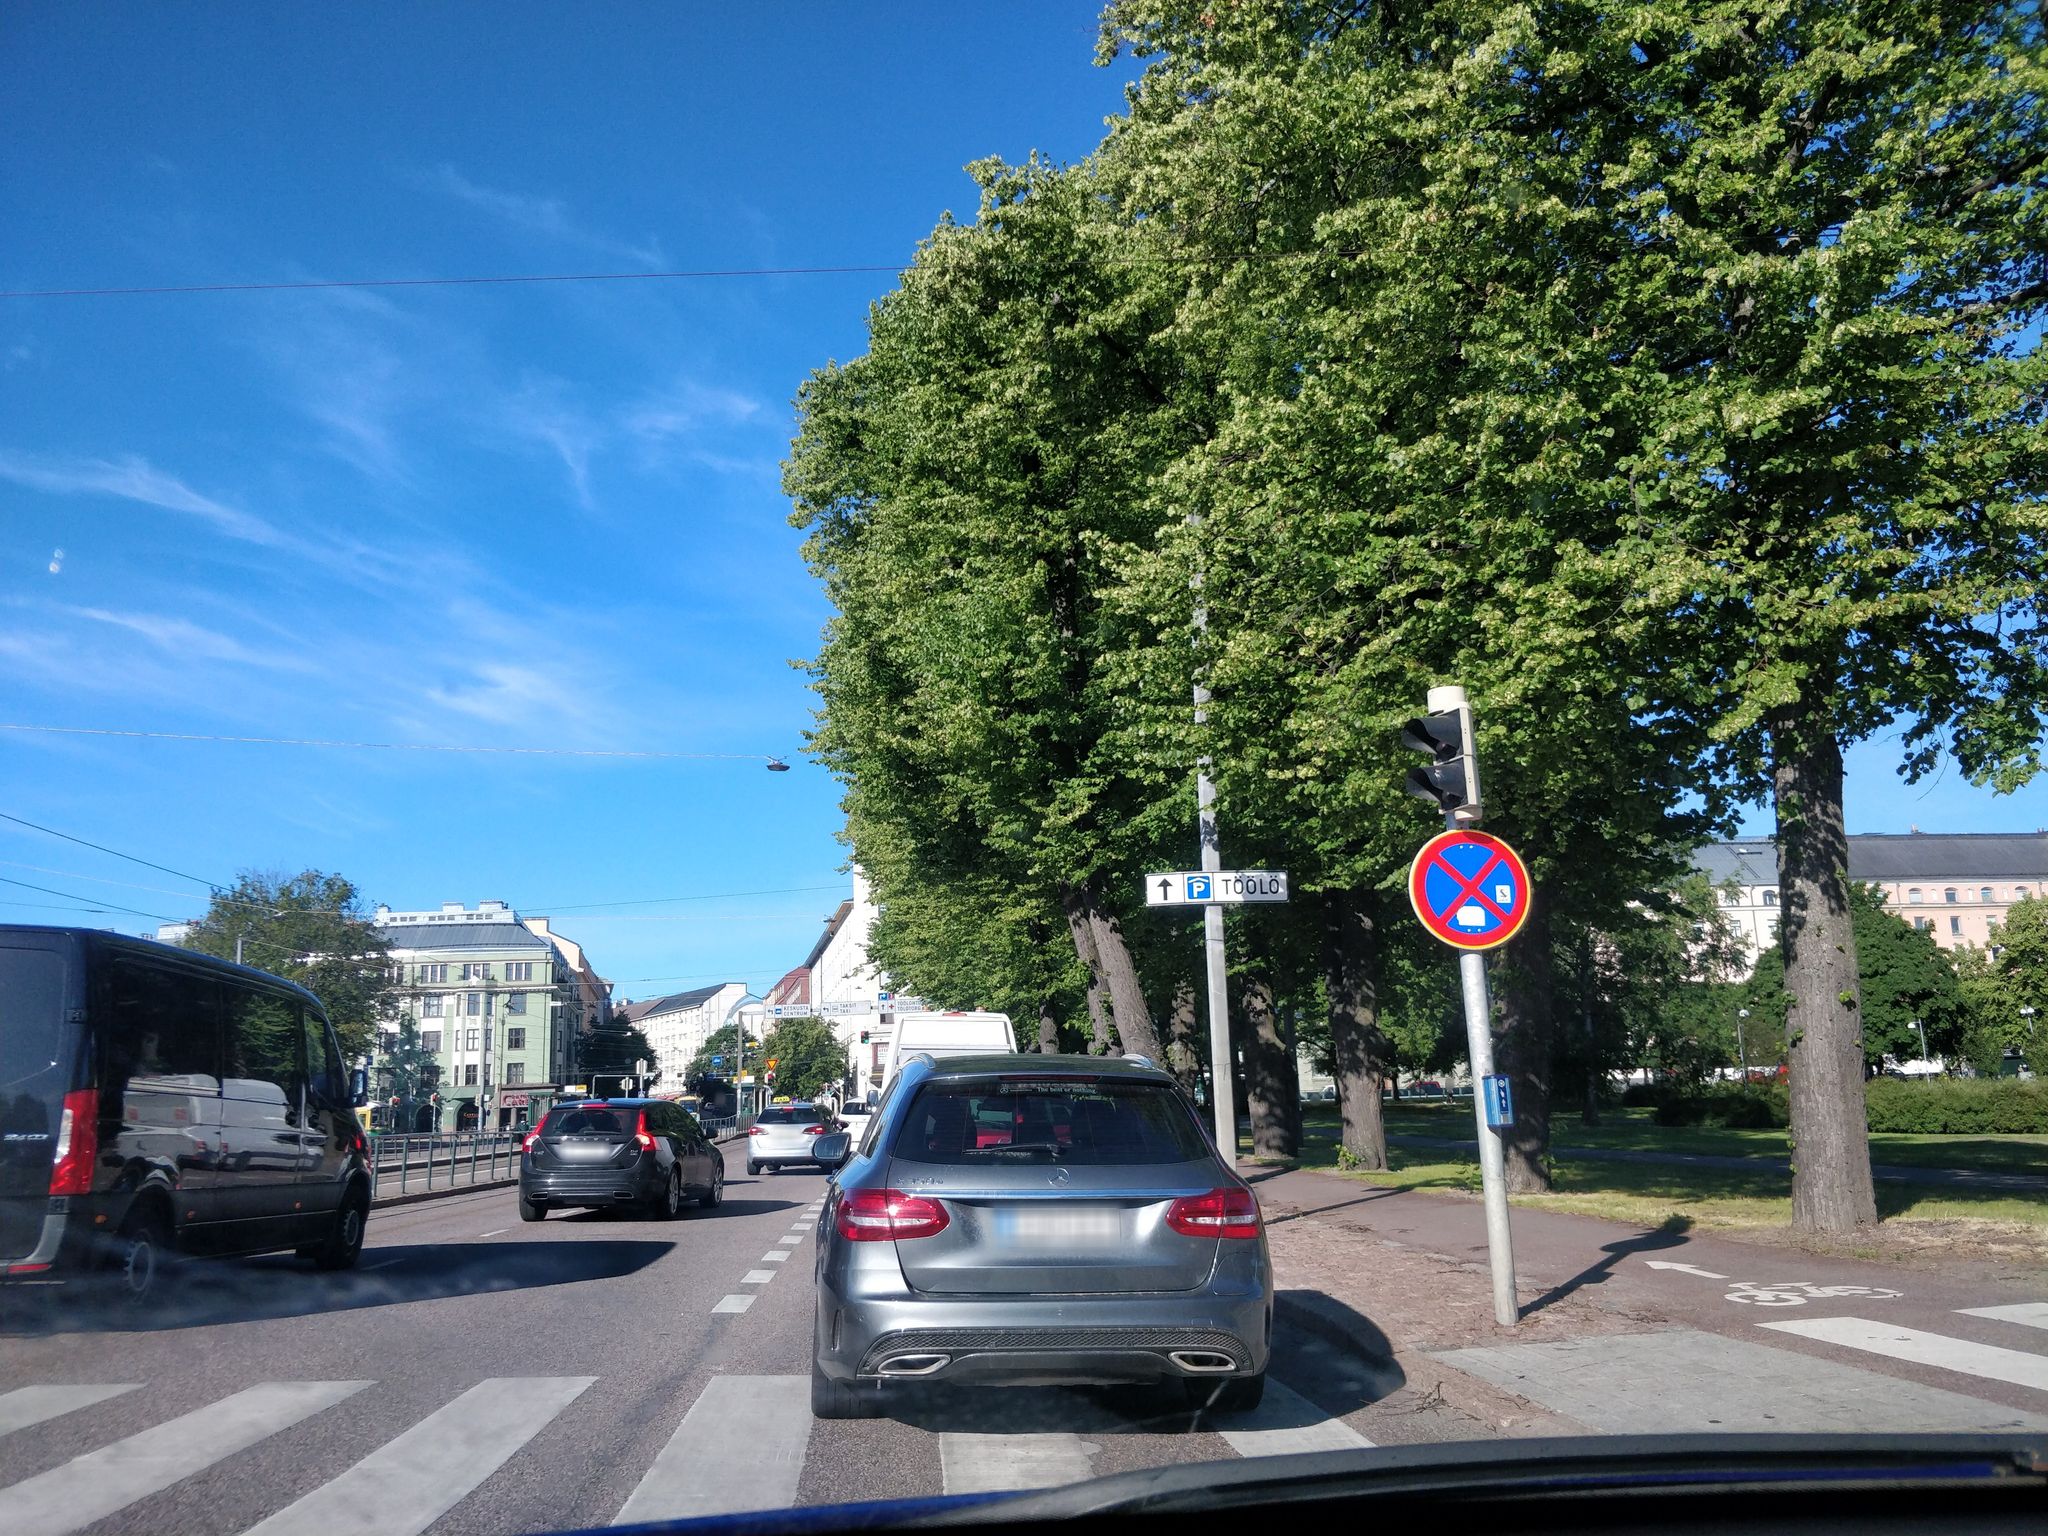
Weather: clear
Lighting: day
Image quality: good
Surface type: walking surface
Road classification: cycleway
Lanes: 2
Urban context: urban centre
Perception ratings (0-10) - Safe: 6.77, Lively: 8.59, Beautiful: 7.58, Boring: 1.82, Depressing: 2.39, Wealthy: 5.65